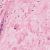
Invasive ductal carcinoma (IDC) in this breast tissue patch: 0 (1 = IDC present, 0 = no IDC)